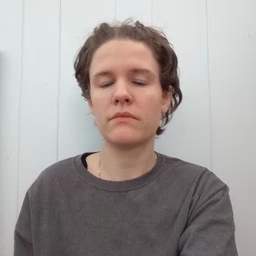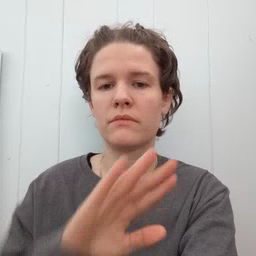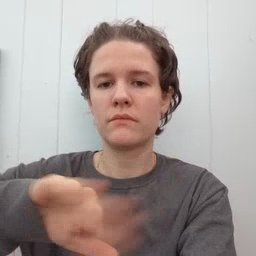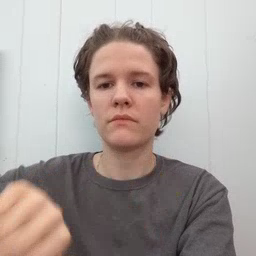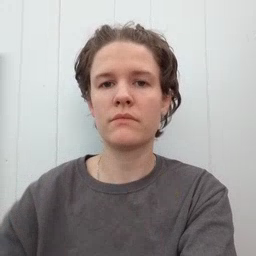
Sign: pool